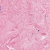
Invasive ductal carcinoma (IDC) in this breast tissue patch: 0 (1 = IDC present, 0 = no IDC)